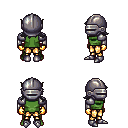
a pixel art fantasy rpg character, male body template, orc, green skin, steel arm armor, gold greaves, raven loose hair, metal helm, gold gloves, metal boots, four views (front, back, left, right), 2x2 character sprite sheet, small pixel art, hard edges, no anti-aliasing